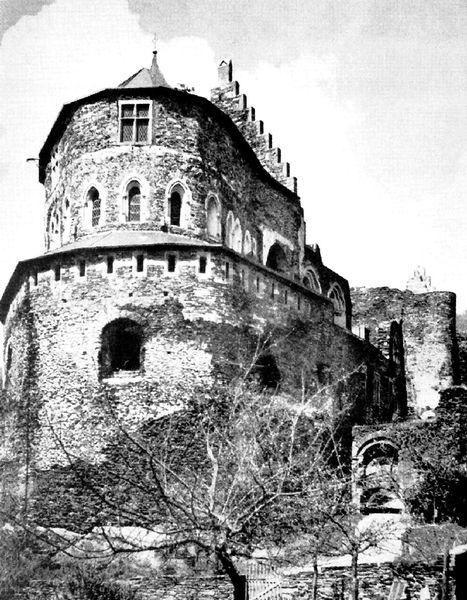
Titel: Vianden
Standort: Vianden (EU - Luxemburg)
Schlagwörter: baum, gemälde, weiß, fenster, schwarz, dach, gras, wolke, zaun, stein, turm, mauer, winter, tor, foto, bögen, ruine, burg, festung, schwarz-weiss, fotographie, zinne, schießscharten